Question: I'm trying to learn how Threads and mutexes work however I'm running into a bit of a confusion hole right now, I took the following code from the official SFML 1.6 tutorials:
'''
#include <SFML/System.hpp>
#include <iostream>
void ThreadFunction(void* UserData)
{
// Print something...
for (int i = 0; i < 10; ++i)
std::cout << "I'm the thread number 1" << std::endl;
}
int main()
{
// Create a thread with our function
sf::Thread Thread(&ThreadFunction);
// Start it !
Thread.Launch();
// Print something...
for (int i = 0; i < 10; ++i)
std::cout << "I'm the main thread" << std::endl;
return EXIT_SUCCESS;
}
'''
And it said
> So the text from both threads will be displayed at the same time.
However that's not happening, it first executes the first thread then the second thread, aren't they supposed to run at the same time? I'm using Codeblocks IDE on Windows XP SP3, running SFML 1.6. Am I doing something wrong, or have I misunderstood how they work? From my point of view, threads are supposed to execute at the same time, so the output should be something like
"text from thread 1
text from thread 2
text from thread 1
and so on"

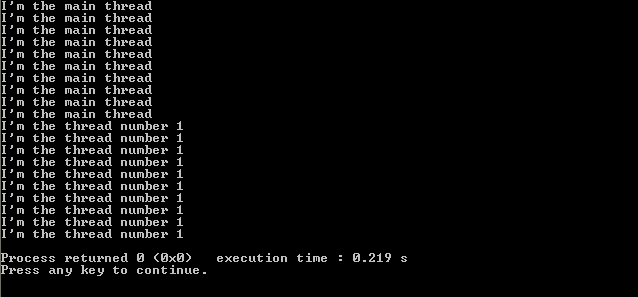
Answer: > ... aren't they supposed to run at the same time?
Well, that depends.
If you have two or more cores, they run concurrently.
Even if you have the available hardware, it's up to your OS to decide how to schedule your threads: if you want to your OS to interleave both threads (you can't force it without more work), try adding 'sleep' or 'nanosleep' or 'yield' calls to your loops (the exact primitives will depend on your platform).
---
If it helps you build an intuition about how and why a kernel will make scheduling decisions, note that most CPU architectures will keep a significant amount of state (branch prediction tables, data and instruction caches) that is really good at optimizing a single thread of execution.
Therefore, it's generally more efficient to let a given thread run on a given core for as long as possible, to minimize the number of avoidable context switches, cache misses and mis-predictions.
Now, timeslicing is often used as a sort of tradeoff between the best for each individual process, and the best or responsiveness to external events. A thread may block (by waiting for an external event such as user input or device I/O, because it explicitly synchronizes with another thread, or explicitly sleeps or yields), in which case another thread will be scheduled while the first can't make progress, but otherwise it will typically run until the kernel pre-empts it at the end of its allotted time slice.
When the parent thread creates a child thread, I wouldn't like to guess which is "hotter" on the current core, so letting the parent finish its timeslice (unless it blocks) is a reasonable default.
The child thread is probably runnable right away, but if it doesn't pre-empt the parent thread, it isn't obvious why it should immediately pre-empt a thread on a different core either. After all, it's still in the same process as the parent thread, and shares the same memory, address maps and other resources: unless another core is idle, the best place to schedule the child is probably on the same core as its parent, because there's a decent chance the parent kept those shared resources warm in the cache there.
So, the reason your threads don't get interleaved is likely that runs for an appreciable fraction of a timeslice before the process exits, and neither does any blocking I/O or explicitly yields (stdout isn't blocking for that amount of data, as it'll easily be buffered).